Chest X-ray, PA view. Patient: 83 years old, sex M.
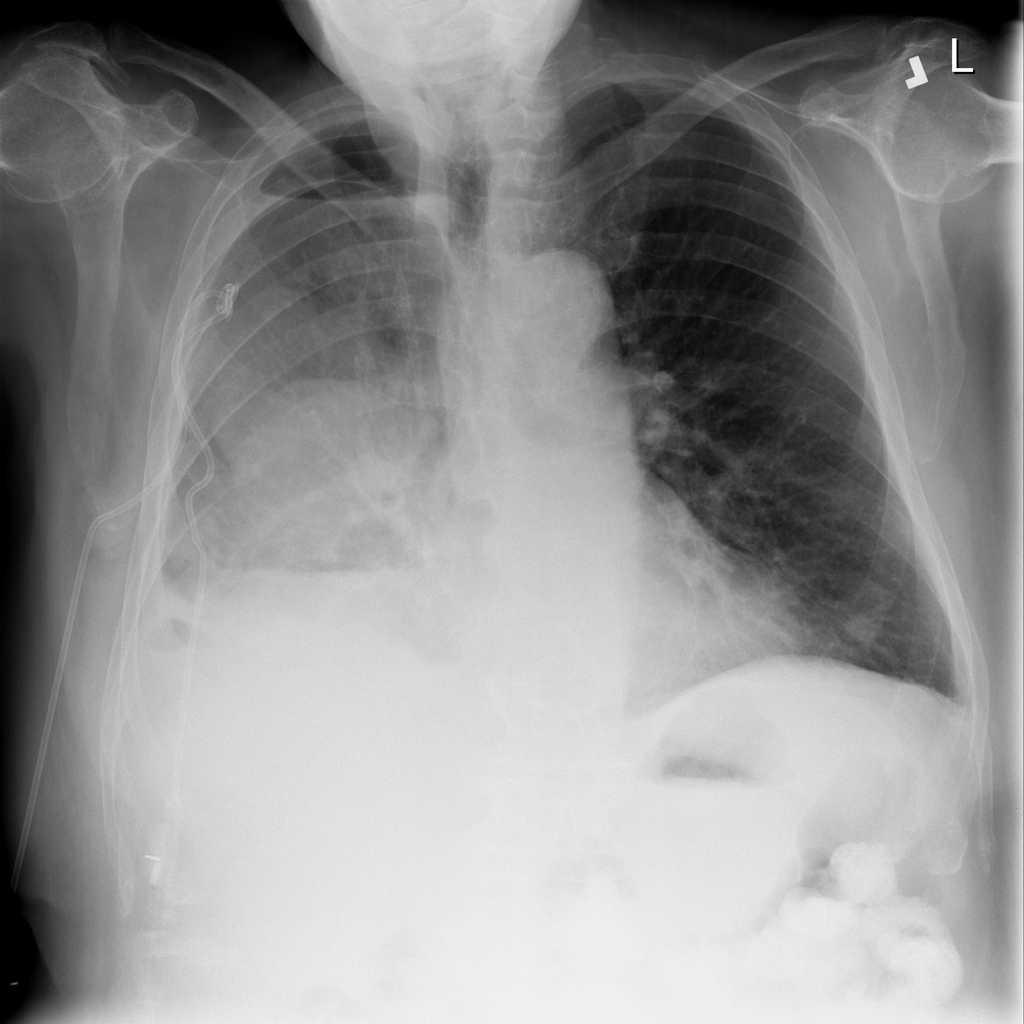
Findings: Atelectasis, Infiltration, Pneumothorax